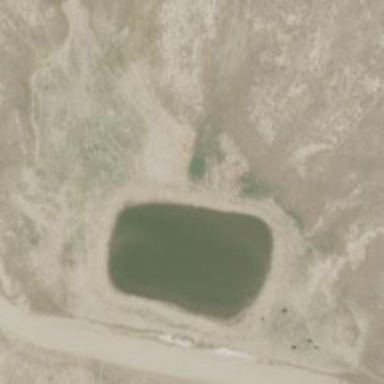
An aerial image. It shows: Reservoir.